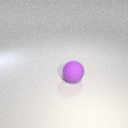
large purple rubber sphere